Aerial crown-view tile of a tropical tree (Barro Colorado Island, Panama), acquired 20250317:
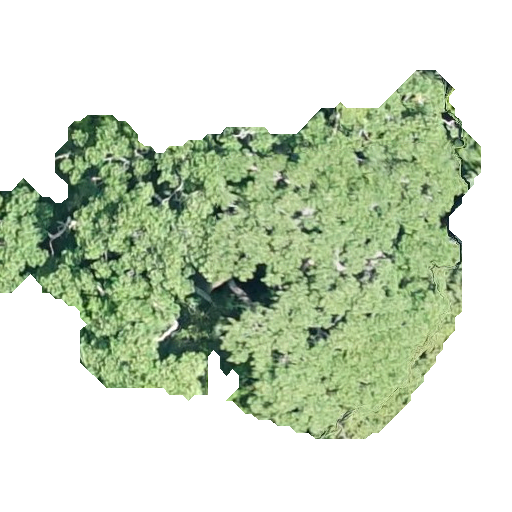
Species: Jacaranda copaia
GBIF accepted scientific name: Jacaranda copaia
Crown area: 174.623 m²